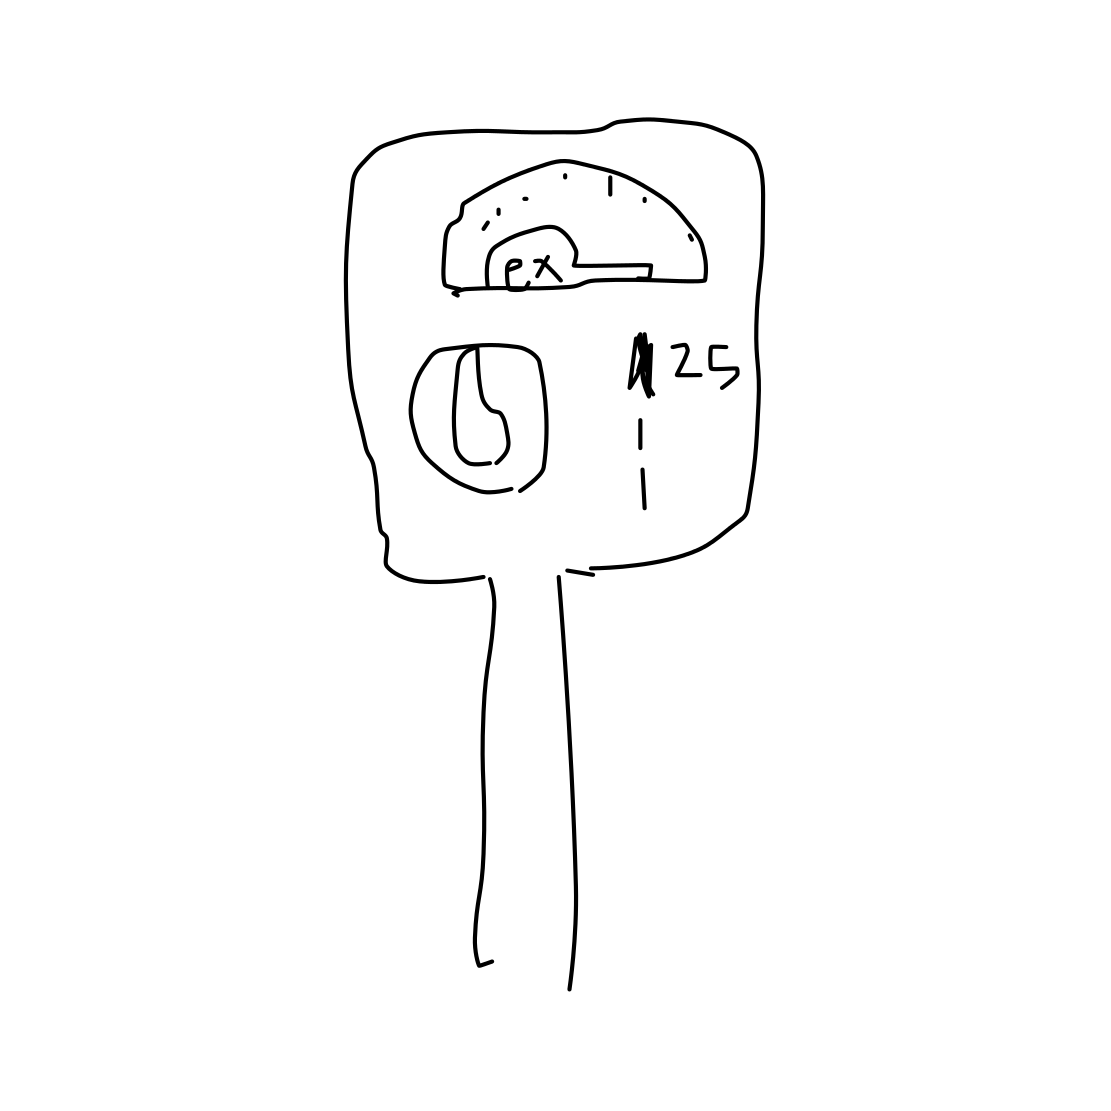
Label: parking meter